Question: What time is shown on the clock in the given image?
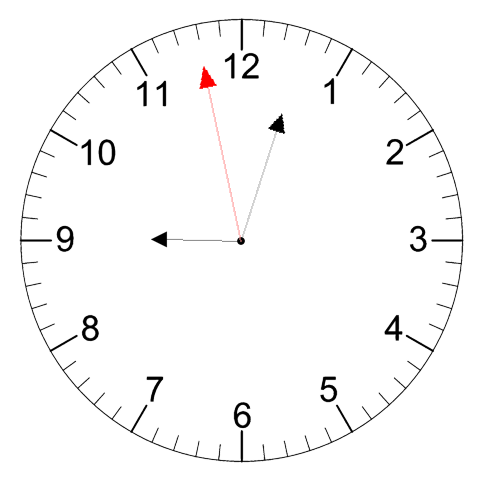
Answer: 09:02:58